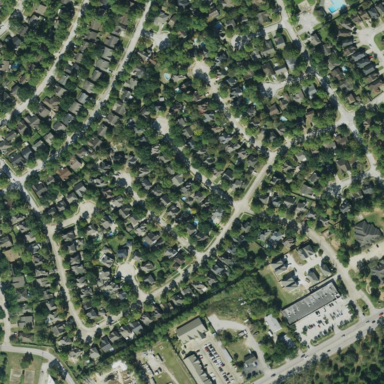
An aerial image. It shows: Residential area within neighborhood.